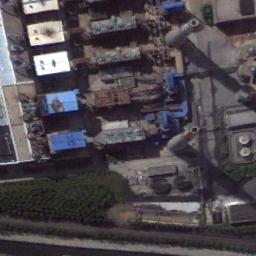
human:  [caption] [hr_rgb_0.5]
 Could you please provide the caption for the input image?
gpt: The thermal power station is next to some buildings and trees .

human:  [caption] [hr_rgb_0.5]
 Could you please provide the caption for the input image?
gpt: Two thermal power stations are spraying smoke .

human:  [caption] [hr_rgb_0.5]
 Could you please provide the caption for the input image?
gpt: Many buildings are near the thermal power station .

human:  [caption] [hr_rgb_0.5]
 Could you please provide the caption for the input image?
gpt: Plant and machinery in thermal power station with two chimneys .

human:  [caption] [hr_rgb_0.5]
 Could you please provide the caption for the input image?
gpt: There are some buildings and two chimneys on the thermal power station .